Question: I'm using regex to remove keypresses from a string thats being inputed from a telnet client (node.js)
but my regex expression, 'input.replace(/\[(B|C|D|A)/gm,"");' seems to be having some weird effects

'string' being my input is that snapshot.
How do I remove those empty strings regex is putting at the beginning or is there a better way to write the expression so that they aren't created?
here's the input string
<URL>
as a string its
'''
"[D[A[C[D[B[D[A[B[C[Dhhh
"
'''
---
hitting the left arrow key twice and typing 'hello' looks like this '"%1B%5BD%1B%5BDhello%0D%0A"' afer 'encodeURIComponent(string);'
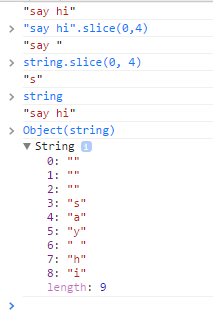
Answer: Arrow keys are prefixed with 'Escape' char(0x1B ASCII).
Add it to pattern and You will be golden.
'''
var pattern = /\[([ABCD])/gm;
decodeURIComponent("%1B%5BD%1B%5BDhello%0D%0A").replace(pattern, "")
'''